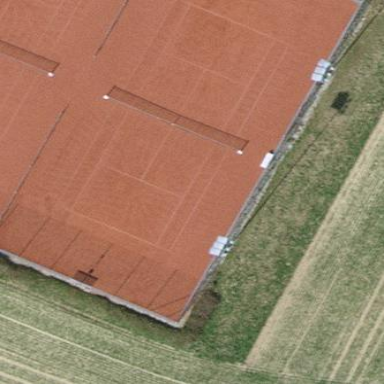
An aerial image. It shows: Clay tennis court on the leisure land pitch.